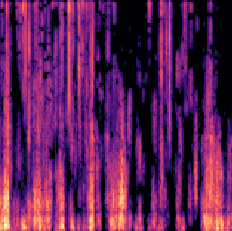
Sound class: Fire crackling